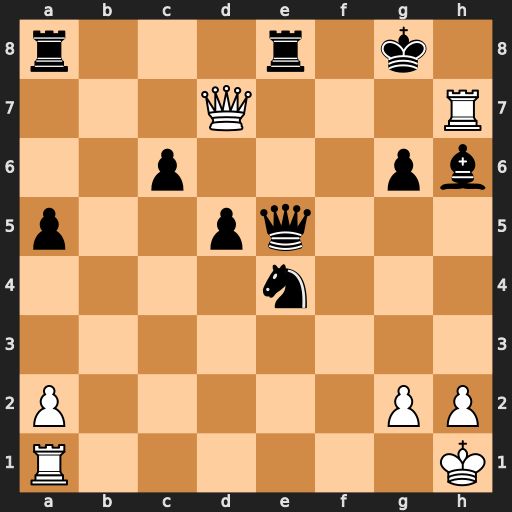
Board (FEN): r3r1k1/3Q3R/2p3pb/p2pq3/4n3/8/P5PP/R6K
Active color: w
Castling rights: -
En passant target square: -
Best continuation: Qf7#